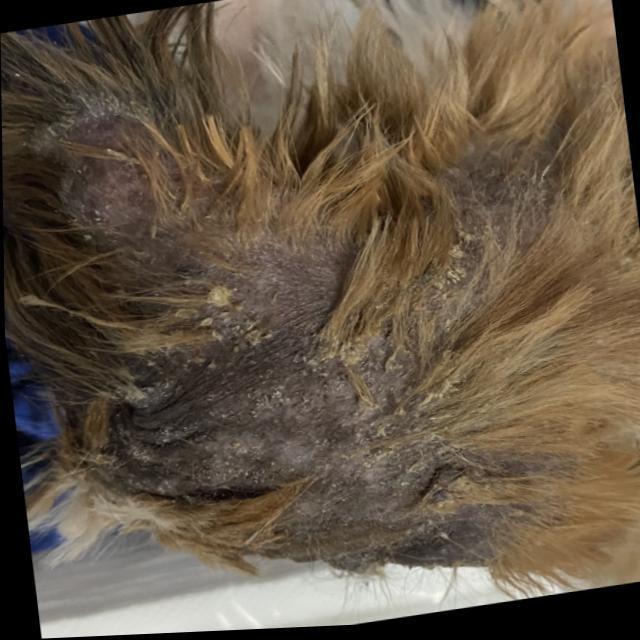
Canine demodicosis (Demodex mange) — caused by Demodex canis mites. Presents with alopecia, follicular papules, pustules, and comedones. Often localized on face and forelimbs.